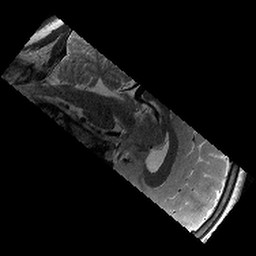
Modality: T2w
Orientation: sagittal
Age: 13
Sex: male
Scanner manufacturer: siemens
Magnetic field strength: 3 T
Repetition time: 9.23 s
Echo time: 0.067 s